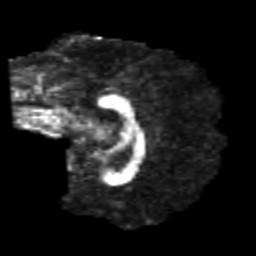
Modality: FA
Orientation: sagittal
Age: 24
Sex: male
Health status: healthy
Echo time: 0.074 s